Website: macys
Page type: customer-info-address
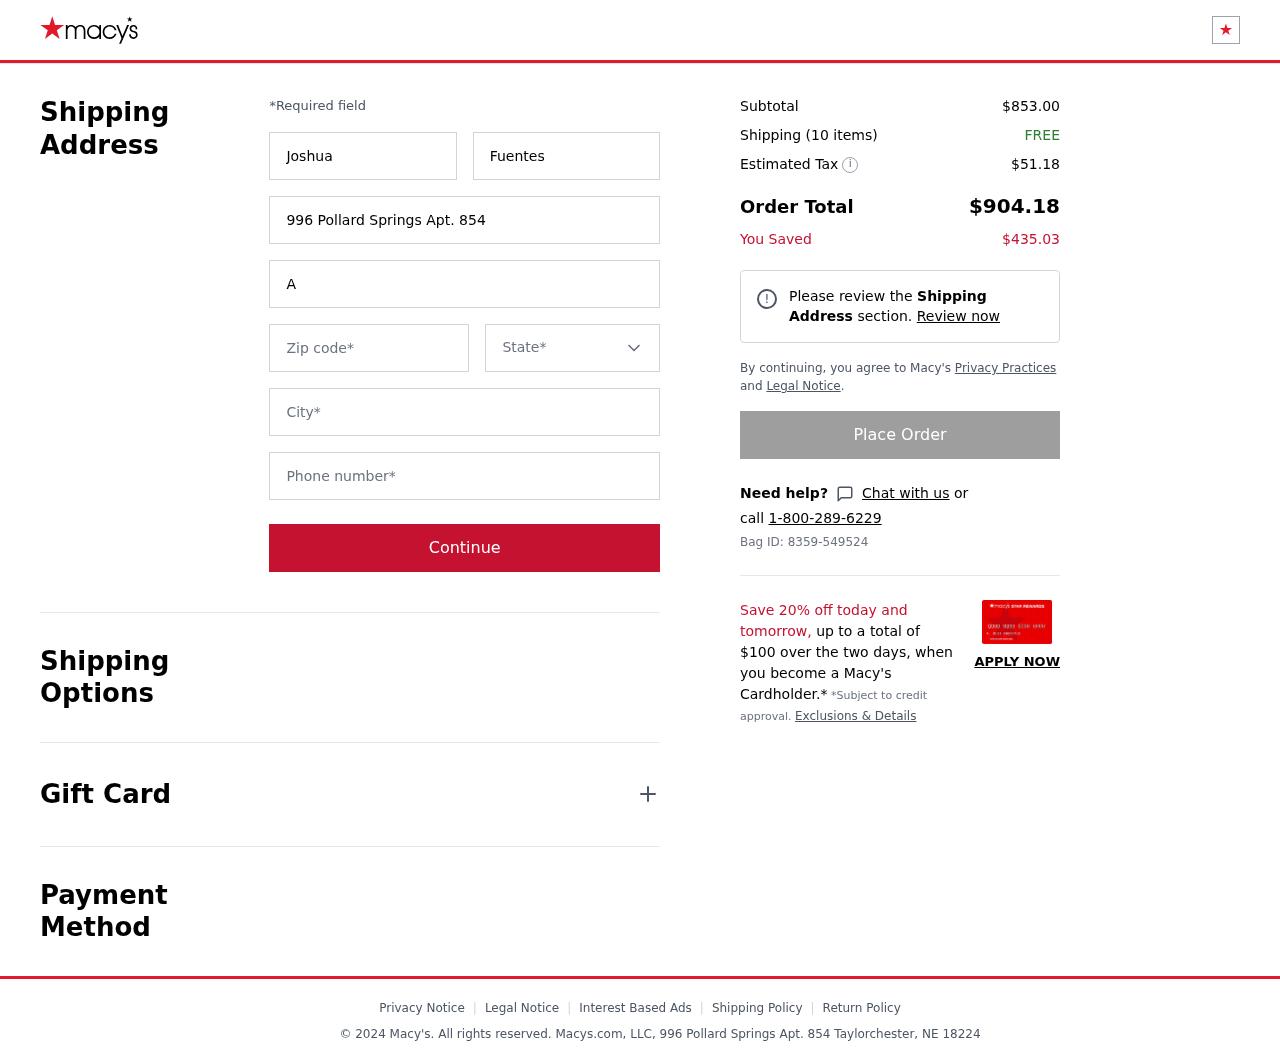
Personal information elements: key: PII_CITY
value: Taylorchester
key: PII_FIRSTNAME
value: Joshua
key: PII_LASTNAME
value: Fuentes
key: PII_PHONE
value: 9284605497
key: PII_POSTCODE
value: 18224
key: PII_STATE
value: Nebraska
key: PII_STREET
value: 996 Pollard Springs Apt. 854
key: PII_STREET2
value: Apt. 362
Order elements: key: ORDER_SUBTOTAL
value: $853.00
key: ORDER_NUM_ITEMS
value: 10
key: ORDER_SHIPPING_COST
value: FREE
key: ORDER_TAX
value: $51.18
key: ORDER_TOTAL
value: $904.18
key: ORDER_SAVINGS
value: $435.03
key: ORDER_BAG_ID
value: Bag ID: 8359-549524